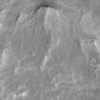
Label: not_dusty